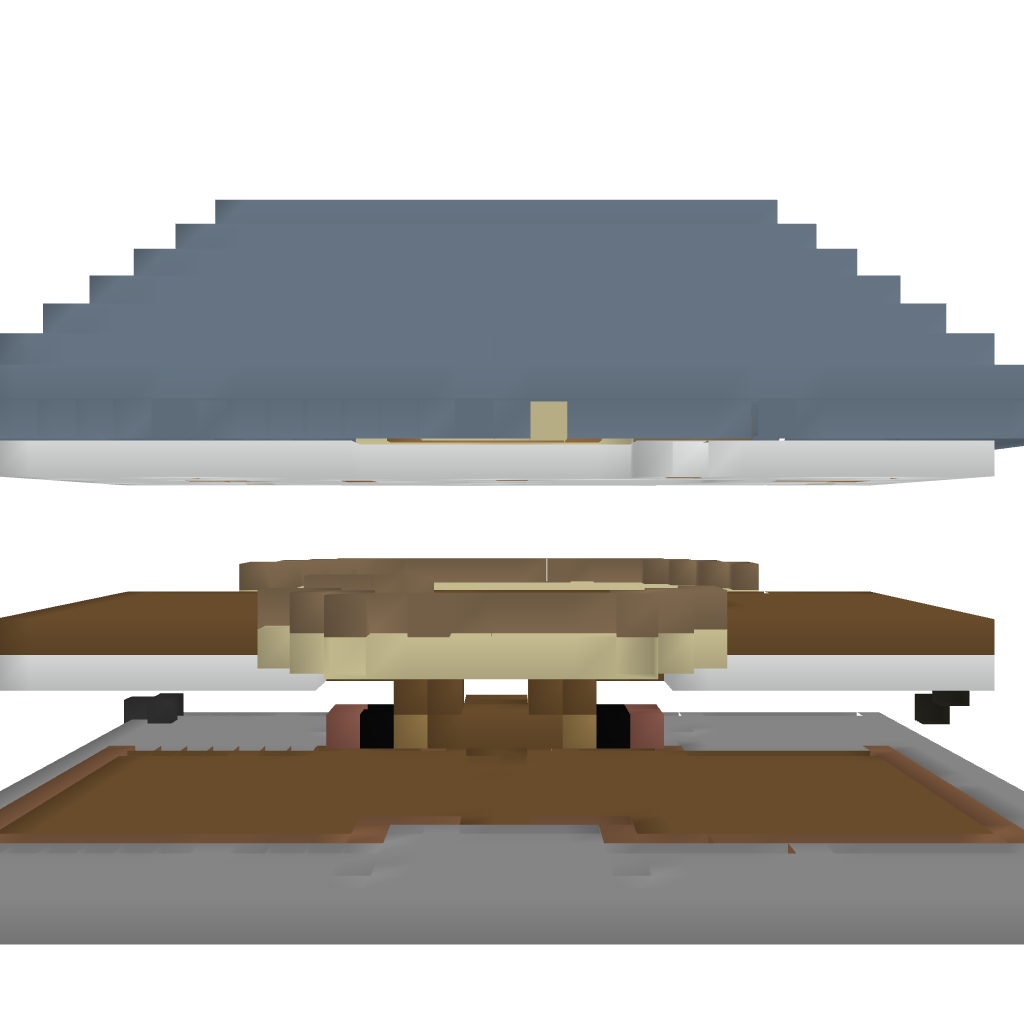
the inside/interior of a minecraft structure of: Lewis's House